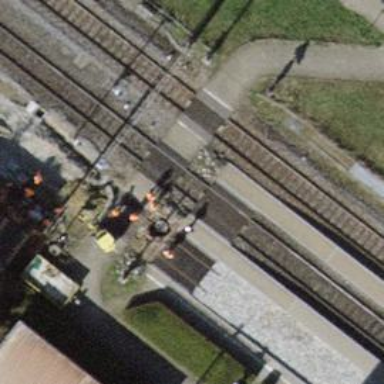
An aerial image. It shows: Crossing for the railway.